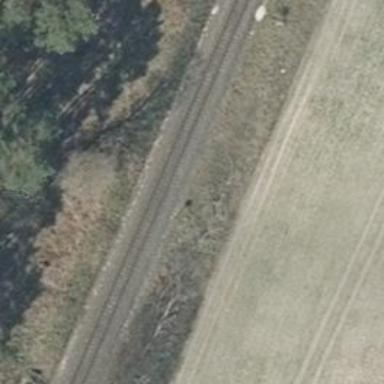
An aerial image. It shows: Solitary milestone along the railway.